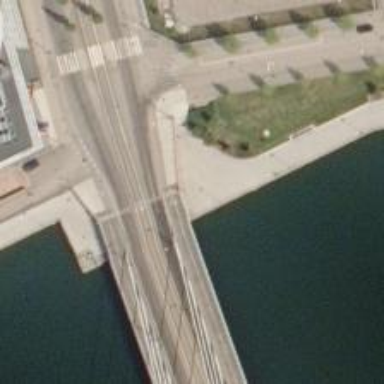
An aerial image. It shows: Tertiary road on bridge with asphalt surface.